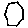
Label: hexagon